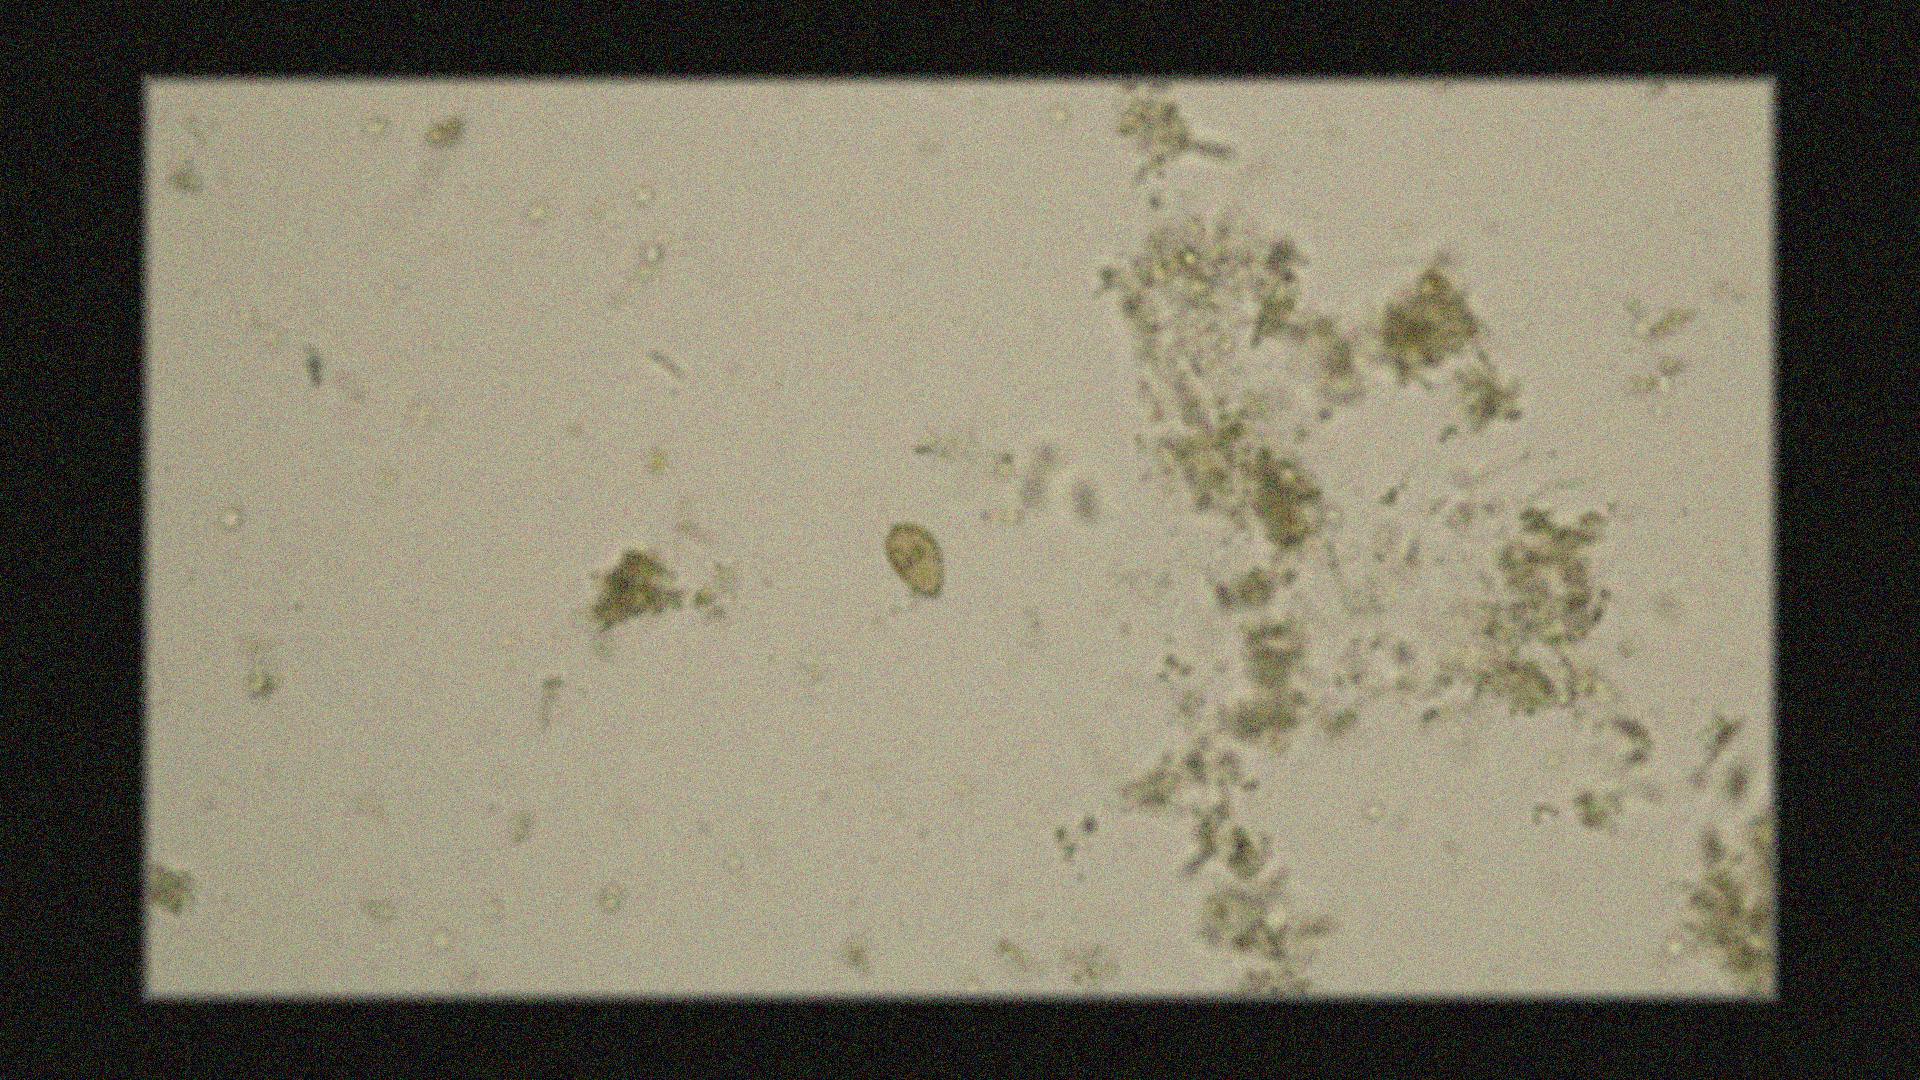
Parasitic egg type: Opisthorchis viverrine